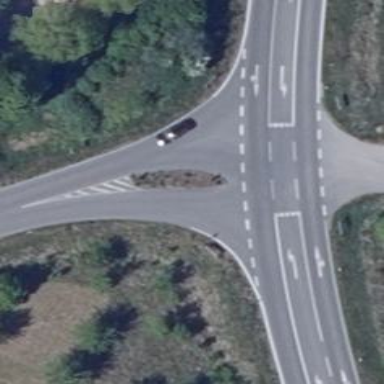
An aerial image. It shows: Traffic calming island.